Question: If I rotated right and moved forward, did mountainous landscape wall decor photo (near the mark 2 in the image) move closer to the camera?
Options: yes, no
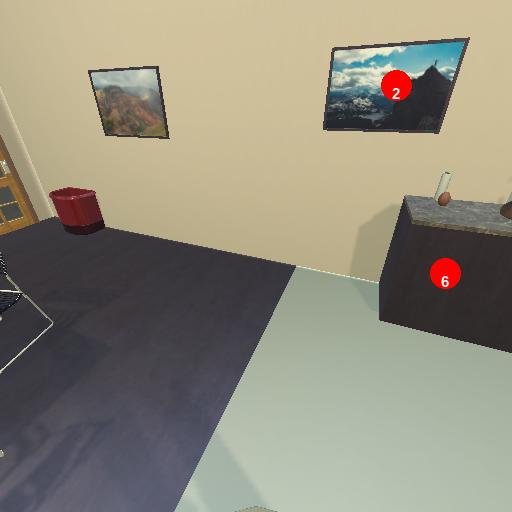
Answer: yes